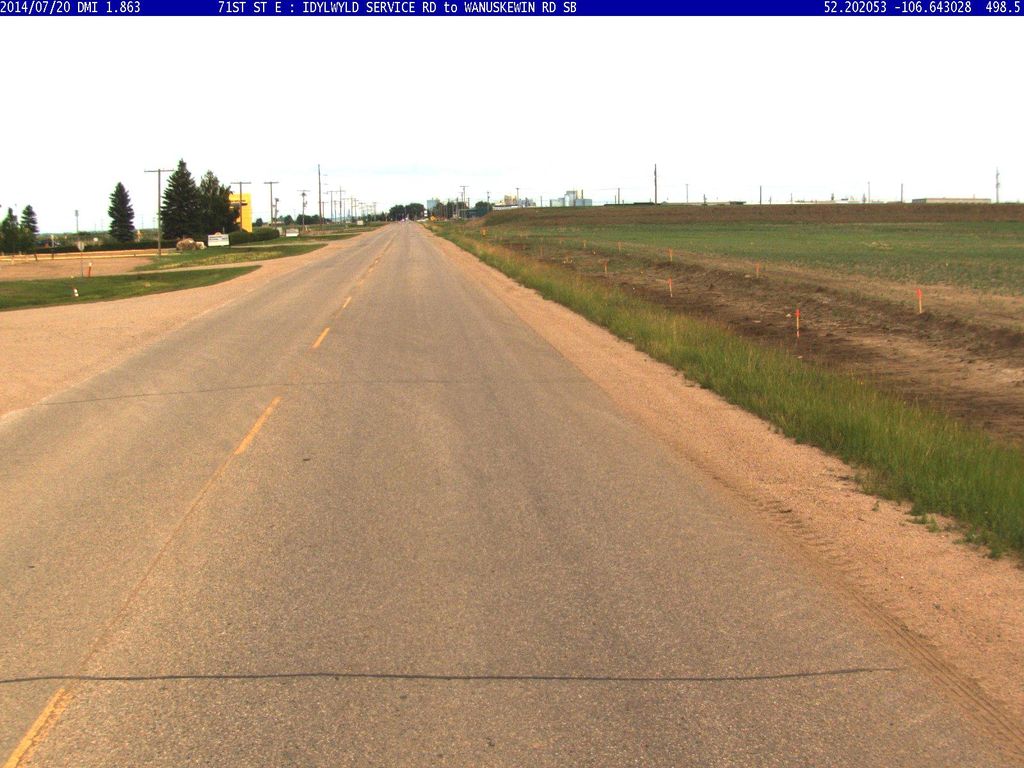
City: saskatoon